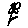
Label: flower